Question: I am using CarouFredSel as my carousel and I want to visually vertically align the text content within this carousel to my body content. I know you can do this with javascript (I have commented it out) by adjusting the 'left' property of #carousel based on the browser width but I am looking for a CSS solution.

The blue screenshot on the left is displaying the website when the browser is maximized, and the 'link3' in the carousel appears to be aligned with 'content'. The red screenshot on the right is displaying the website when the browser is minimized, and 'link1' is not visually aligned with 'content'.
'''
<!DOCTYPE html PUBLIC "-//W3C//DTD XHTML 1.0 Transitional//EN" "http://www.w3.org/TR/xhtml1/DTD/xhtml1-transitional.dtd">
<html xmlns="http://www.w3.org/1999/xhtml">
<head>
<link rel="stylesheet" type="text/css" media="all" href="reset.css">
<script type="text/javascript" language="javascript" src="<script src="http://ajax.googleapis.com/ajax/libs/jquery/1.8.1/jquery.min.js"></script>"></script>
<script type="text/javascript" language="javascript" src="http://www.sfu.ca/~jca41/stuph/jquery.carouFredSel.js"></script>
<script type="text/javascript" language="javascript">
$(function() {
$('#carousel').carouFredSel({
items: 1,
scroll: {
fx: 'crossfade',
duration: 1000
},
pagination: {
container: '#pager',
duration: 500
}
});
/*$(window).resize(function() {
var winW = $(window).width();
var carouselWidth = $('#carousel .slide').css('width');
carouselWidth = carouselWidth.replace(/[^0-9]/g, '');
if (winW > carouselWidth) {
$('#c-carousel').css('left', (winW-carouselWidth)/2 + 'px');
} else {
$('#c-carousel').css('left', '0px');
}
}).resize();*/
});
</script>
<style type="text/css" media="all">
#heroicCarousel {
height: 100%;
padding: 0;
margin: 0 auto;
min-height: 250px;
position: relative;
z-index: 1000;
text-align:center;
max-width:600px;
}
.caroufredsel_wrapper {
width: 100% !important;
height: 100% !important;
}
#carousel {
position: absolute !important;
}
#carousel .slide {
width:600px;
height:250px;
overflow: hidden;
float: left;
}
#carousel .slide .content {
font-size: 55pt;
position: relative;
top: -100px;
left: 150px;
z-index: 5;
}
#carousel .slide img {
width: auto;
height: auto;
min-width: 100%;
min-height: 100%;
}
#pager {
position: relative;
top: -700px;
left: 0;
z-index: 10;
display: block;
text-align: center;
}
#pager a {
background-color: #356;
display: inline-block;
width: 15px;
height: 15px;
margin-right: 6px;
border-radius: 10px;
box-shadow: 0 1px 1px #cef;
}
#pager a.selected {
background-color: #134;
}
#pager a span {
display: none;
}
#content {
background: yellow;
width: 300px;
height: 300px;
position: relative;
margin: 0 auto;
z-index: 20px;
top: -520px;
font-size: 60pt;
}
</style>
</head>
<body>
<div id="heroicCarousel">
<div class="caroufredsel_wrapper">
<div id="carousel">
<div class="slide">
<img src="http://www.placehold.it/600x250/ff<PHONE>">
<div class="content"><a href="">link1</a></div>
</div>
<div class="slide">
<img src="http://www.placehold.it/600x250/00ff00/999999">
<div class="content"><a href="">link2</a></div>
</div>
<div class="slide">
<img src="http://www.placehold.it/600x250/0000ff/999999">
<div class="content"><a href="">link3</a></div>
</div>
<div class="slide">
<img src="http://www.placehold.it/600x250/f0f0ff/999999">
<div class="content"><a href="">link4</a></div>
</div>
</div>
</div>
<div id="pager">
<a href="http://coolcarousels.frebsite.nl/c/18/#" class="selected"><span>1</span></a>
<a href="http://coolcarousels.frebsite.nl/c/18/#" class=""><span>2</span></a>
<a href="http://coolcarousels.frebsite.nl/c/18/#" class=""><span>3</span></a>
<a href="http://coolcarousels.frebsite.nl/c/18/#" class=""><span>4</span></a>
</div>
</div>
<div id="content">
content
</div>
</body>
</html>
'''
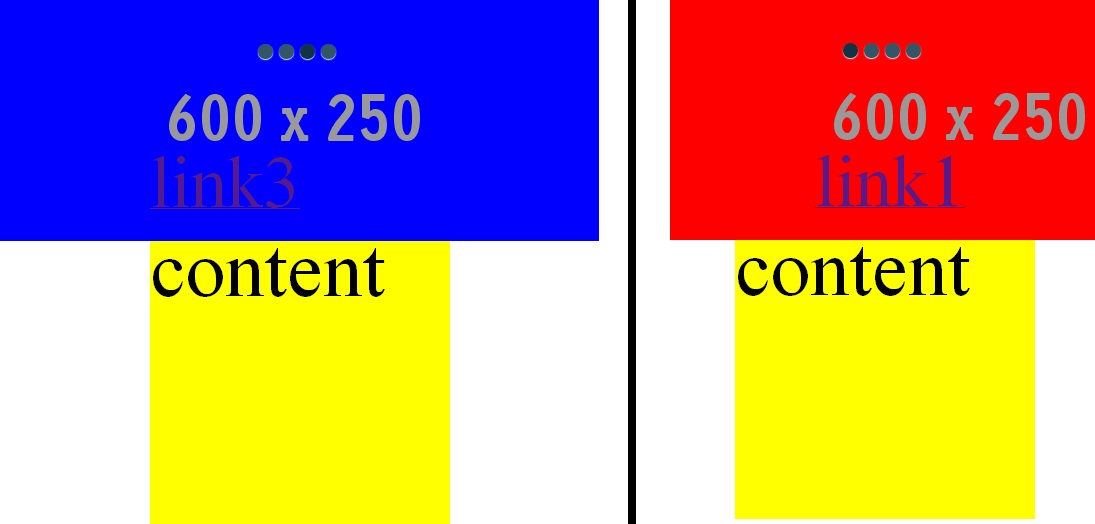
Answer: I usually do it with a wrapping elem around the divs. This elem is as wide as your widest div and any children with 'margin:0 auto;' are centered to it. Example <URL>
Very simple example but shows how as the carousel width changes the content div is centered